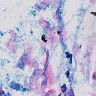
Metastatic tissue present: no